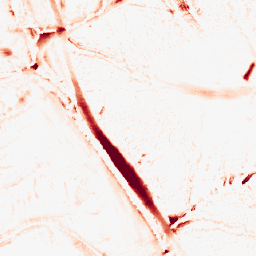
Category: morphological
Decomposition family: tophat
Decomposition parameters: size: 10
mode: white
Upsampling method: area
Upsampling parameters: scale: 2
Upsampling scale: 2